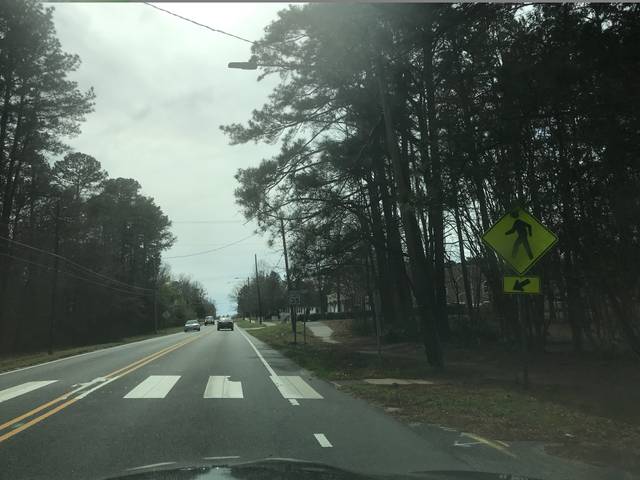
Region: United States
Coordinates: 35.75, -78.671